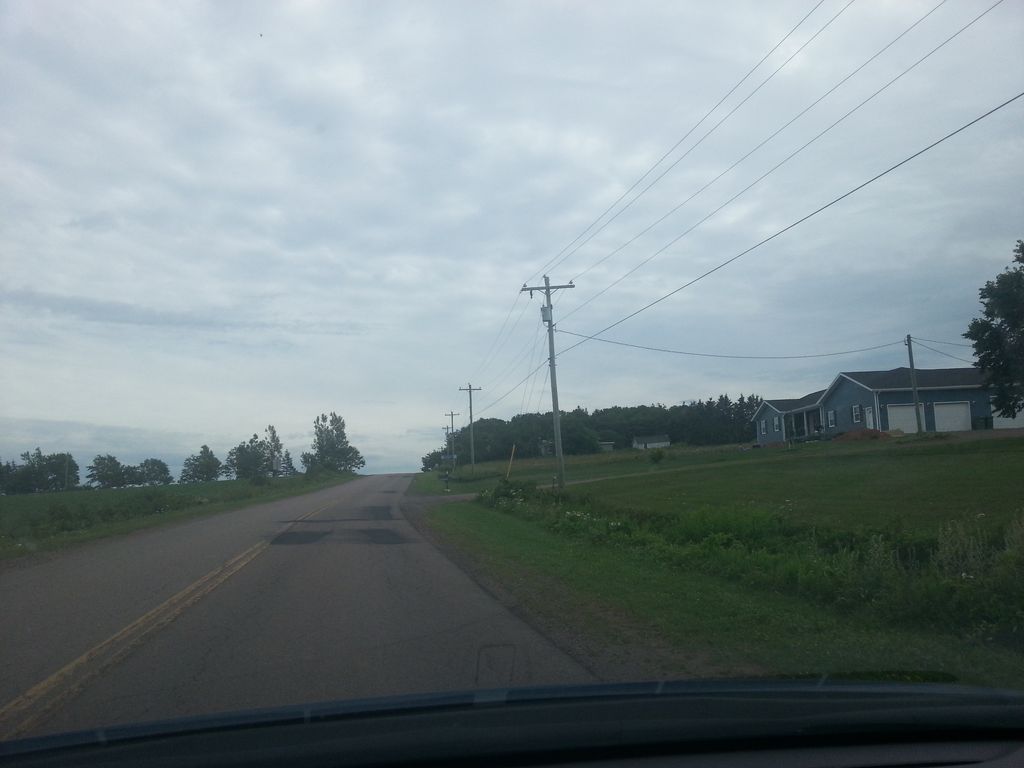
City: charlottetown